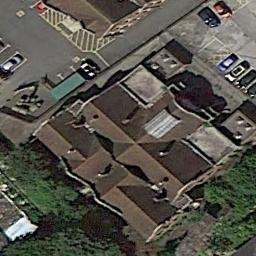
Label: church